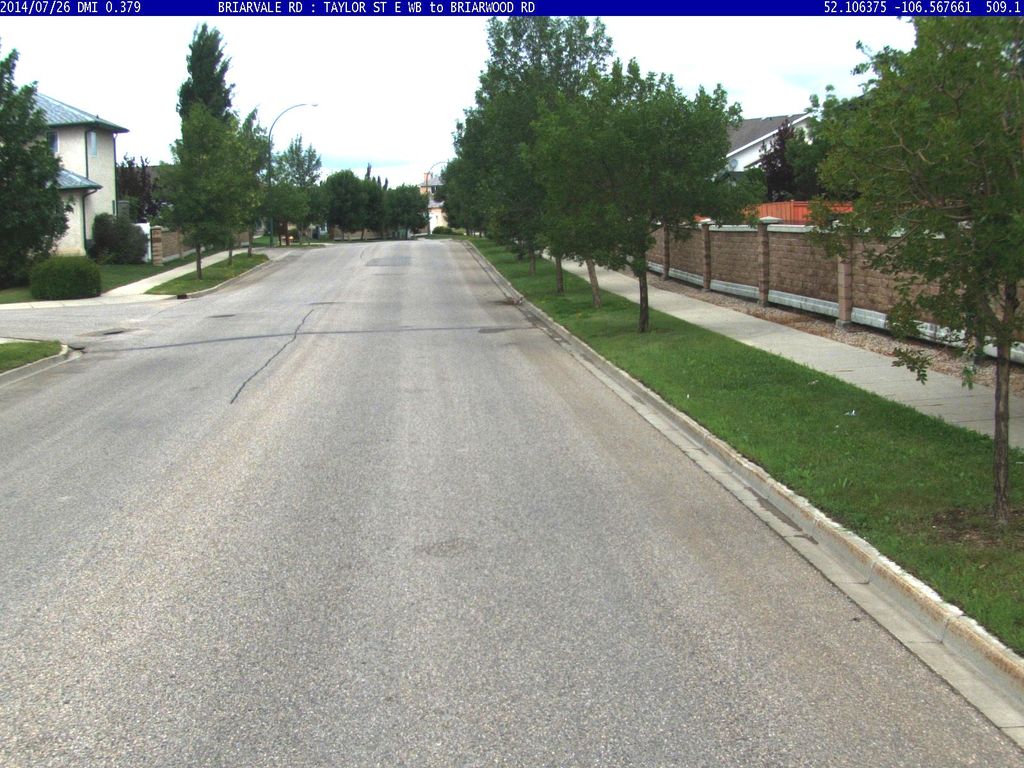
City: saskatoon